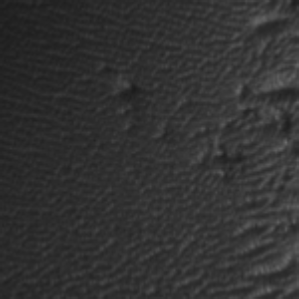
Label: frost